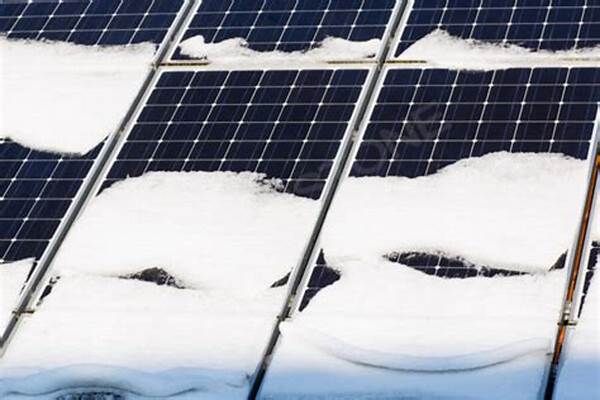
Label: Snow-Covered